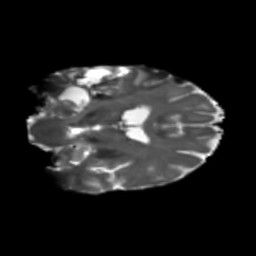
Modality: T2w
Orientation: coronal
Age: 58
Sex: female
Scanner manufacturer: siemens
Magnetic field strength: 3 T
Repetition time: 5.47 s
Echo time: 0.0854 s